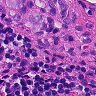
Metastatic tissue present: yes